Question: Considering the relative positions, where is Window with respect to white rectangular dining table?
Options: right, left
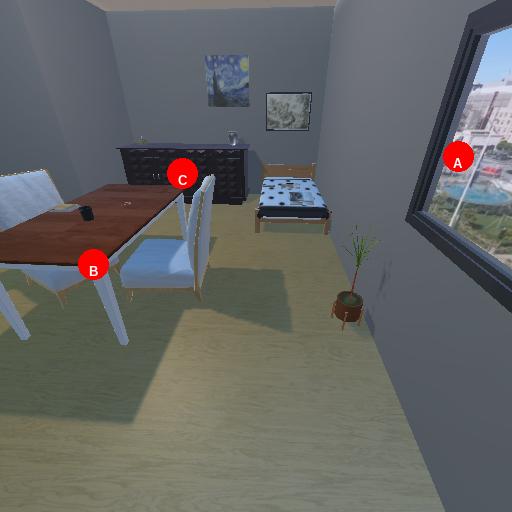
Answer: right